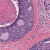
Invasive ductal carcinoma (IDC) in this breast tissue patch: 1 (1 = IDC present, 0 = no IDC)